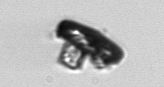
Label: Delphineis